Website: crate-barrel
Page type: account-selection
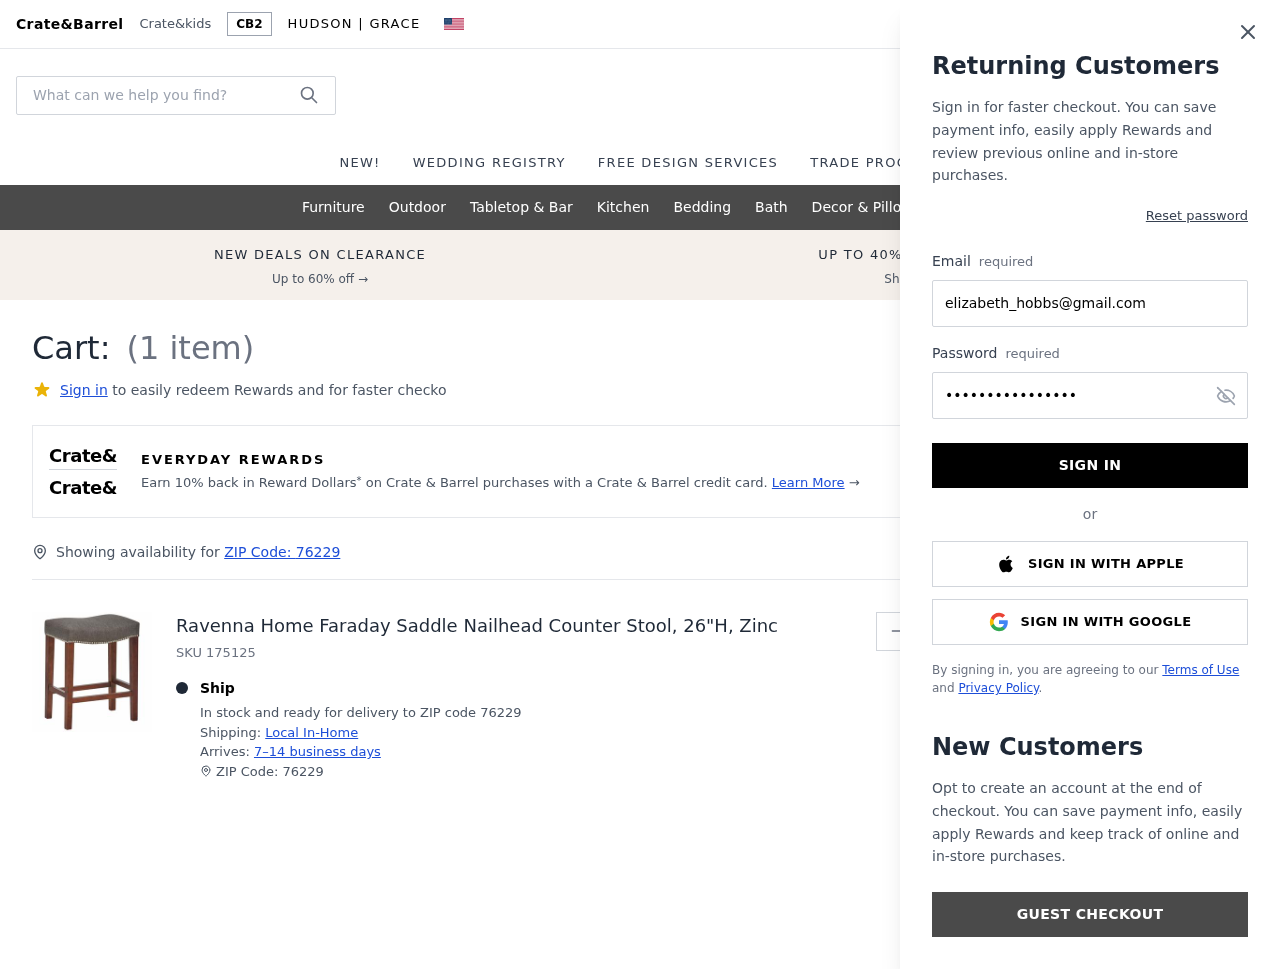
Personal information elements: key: PII_EMAIL
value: elizabeth_hobbs@gmail.com
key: PII_POSTCODE
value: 76229
Product elements: key: PRODUCT1_NAME
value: Ravenna Home Faraday Saddle Nailhead Counter Stool, 26"H, Zinc
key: PRODUCT1_QUANTITY
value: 1
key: PRODUCT1_SKU
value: SKU 175125
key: PRODUCT1_ORIGINAL_PRICE
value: $128.11
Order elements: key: ORDER_NUM_ITEMS
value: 1
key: ORDER_SUBTOTAL
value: $102.49
Search elements: key: HEADER_SEARCH
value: What can we help you find?